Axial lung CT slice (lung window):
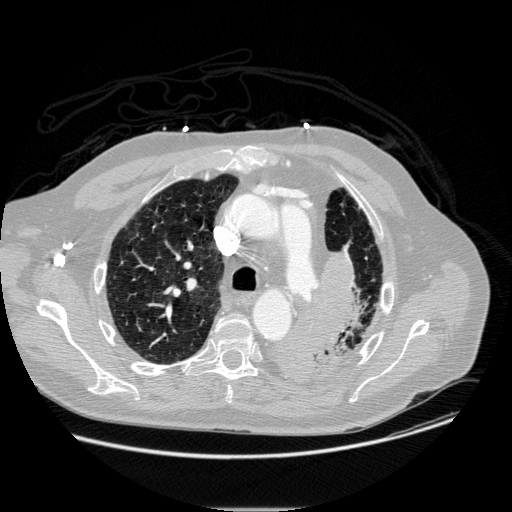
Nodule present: no